Interaction volume radius: 5 \u00c5
Interaction volume height: 25 \u00c5
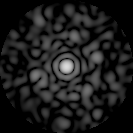
Disorder parameter: 0.8437